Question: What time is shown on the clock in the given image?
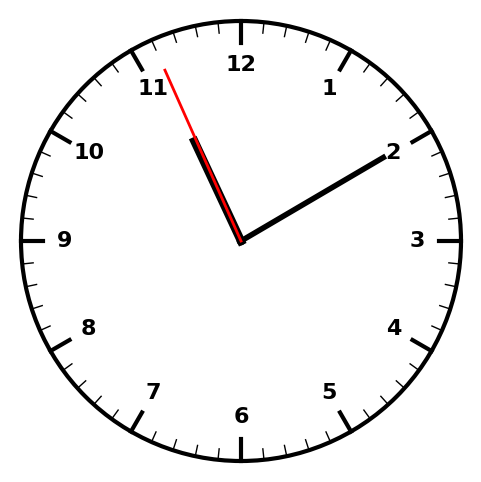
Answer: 11:09:56